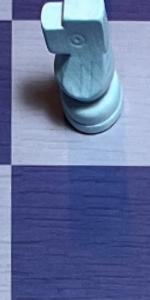
Label: Empty